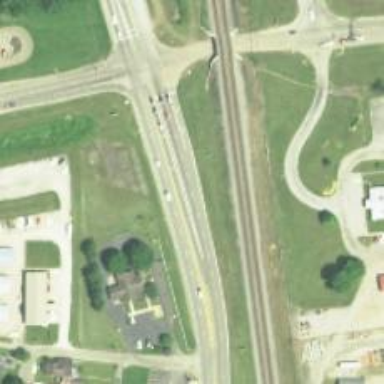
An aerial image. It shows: Trunk highway.